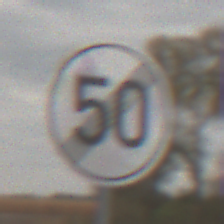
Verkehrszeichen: EndeGeschwindigkeit50
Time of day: MorningAfternoon
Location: Outdoor (Nature)
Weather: Overcast
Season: NotSpecified
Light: Natural